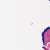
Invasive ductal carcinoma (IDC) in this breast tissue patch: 0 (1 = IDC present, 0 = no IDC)